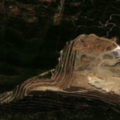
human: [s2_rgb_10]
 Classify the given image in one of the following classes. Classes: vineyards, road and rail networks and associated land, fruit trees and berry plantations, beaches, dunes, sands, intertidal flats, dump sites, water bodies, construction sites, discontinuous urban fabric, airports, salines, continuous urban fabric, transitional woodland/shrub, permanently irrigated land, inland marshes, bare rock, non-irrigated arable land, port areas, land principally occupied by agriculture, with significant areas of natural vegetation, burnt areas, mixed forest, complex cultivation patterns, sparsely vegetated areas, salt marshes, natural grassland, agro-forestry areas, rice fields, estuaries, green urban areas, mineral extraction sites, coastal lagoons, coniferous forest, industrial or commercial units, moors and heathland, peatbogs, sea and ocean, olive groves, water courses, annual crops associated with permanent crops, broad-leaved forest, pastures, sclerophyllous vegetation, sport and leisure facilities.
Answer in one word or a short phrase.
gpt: mineral extraction sites, complex cultivation patterns, coniferous forest, sclerophyllous vegetation